Field crop: maize
Growth stage: 1
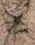
Species: salsola